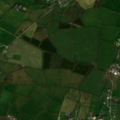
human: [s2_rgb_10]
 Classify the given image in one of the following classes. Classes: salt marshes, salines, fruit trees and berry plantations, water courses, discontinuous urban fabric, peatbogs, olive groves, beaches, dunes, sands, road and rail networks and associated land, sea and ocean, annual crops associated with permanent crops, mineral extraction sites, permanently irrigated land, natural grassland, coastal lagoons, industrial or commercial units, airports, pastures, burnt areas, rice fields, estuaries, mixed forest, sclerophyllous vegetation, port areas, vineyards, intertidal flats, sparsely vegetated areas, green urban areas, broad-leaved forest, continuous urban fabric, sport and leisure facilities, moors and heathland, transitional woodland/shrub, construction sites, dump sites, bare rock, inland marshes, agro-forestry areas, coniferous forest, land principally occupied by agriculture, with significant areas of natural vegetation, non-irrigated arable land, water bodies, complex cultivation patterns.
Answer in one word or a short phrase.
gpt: pastures